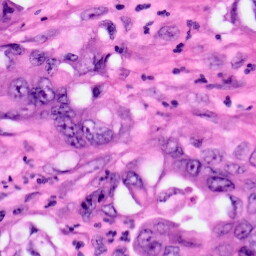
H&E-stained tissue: Pancreatic